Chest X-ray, PA view. Patient: 41 years old, sex F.
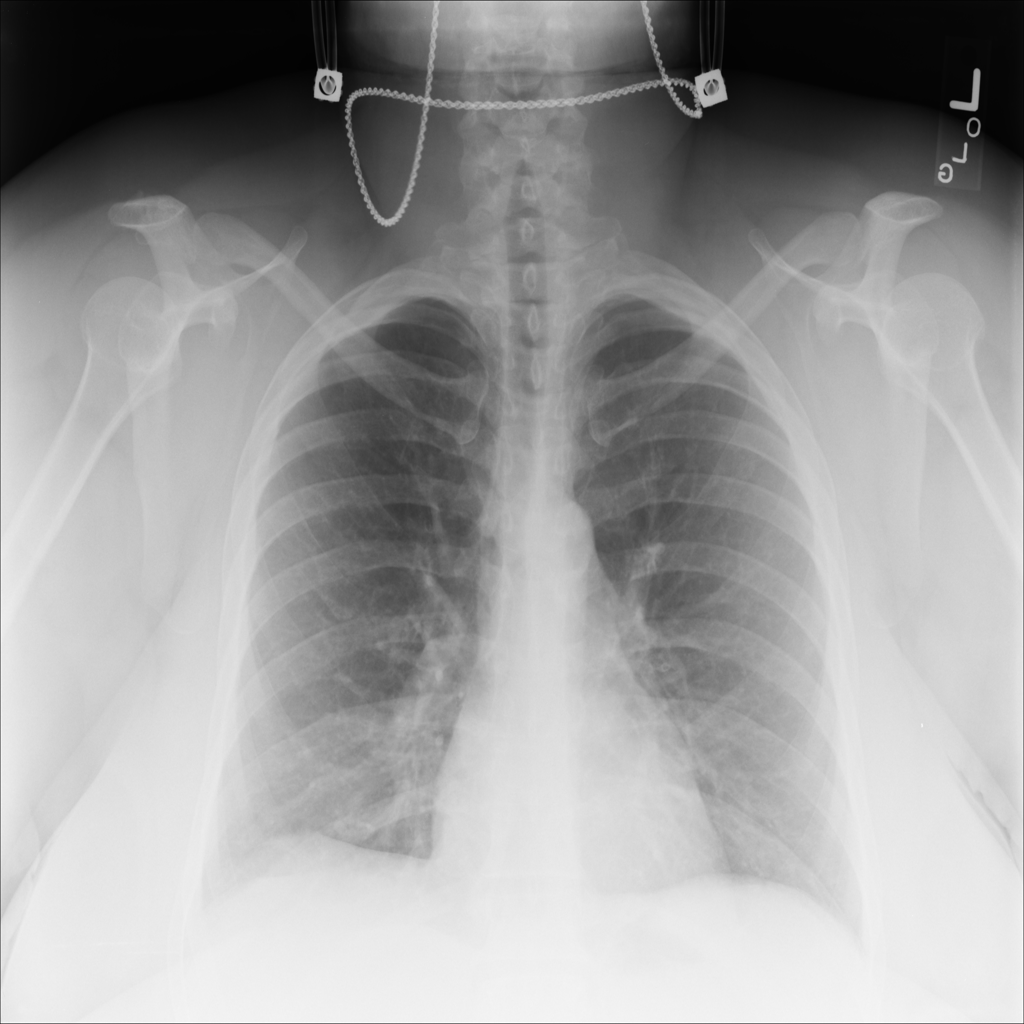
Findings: No Finding